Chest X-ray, PA view. Patient: 51 years old, sex F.
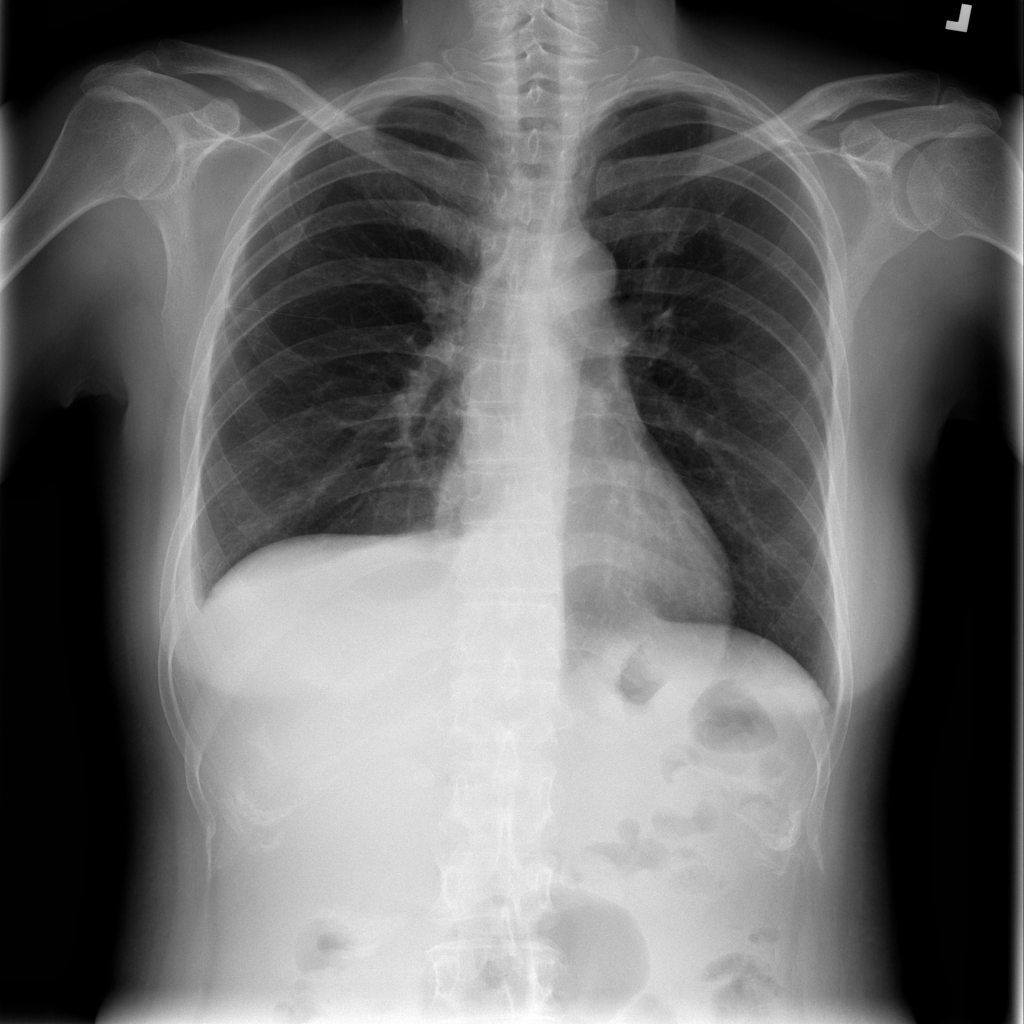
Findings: Effusion, Pleural_Thickening